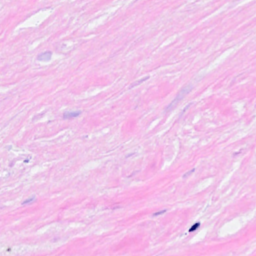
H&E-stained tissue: Breast